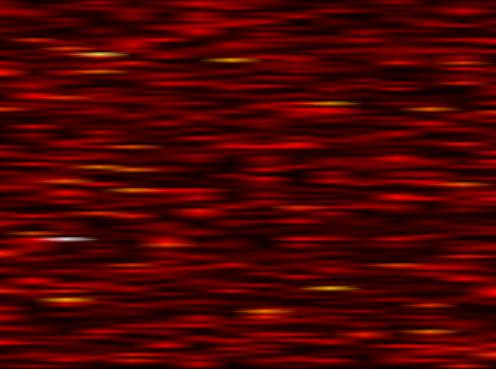
Label: FBMC